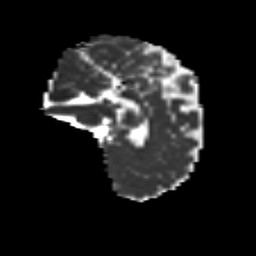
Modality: MD
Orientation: sagittal
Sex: male
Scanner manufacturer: siemens
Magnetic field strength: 3 T
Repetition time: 5 s
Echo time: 0.071 s